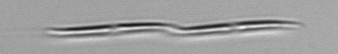
Label: Pseudo-nitzschia